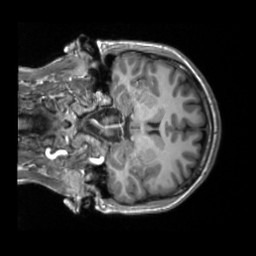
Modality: T1w
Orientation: coronal
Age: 27
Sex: female
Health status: ill
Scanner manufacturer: siemens
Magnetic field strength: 3 T
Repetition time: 2.3 s
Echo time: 0.00201 s